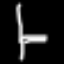
Label: chair